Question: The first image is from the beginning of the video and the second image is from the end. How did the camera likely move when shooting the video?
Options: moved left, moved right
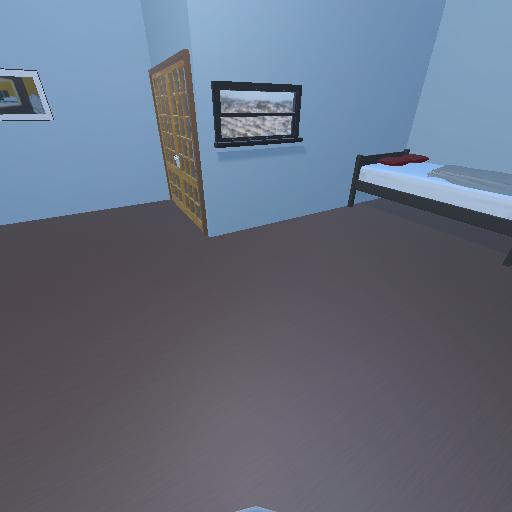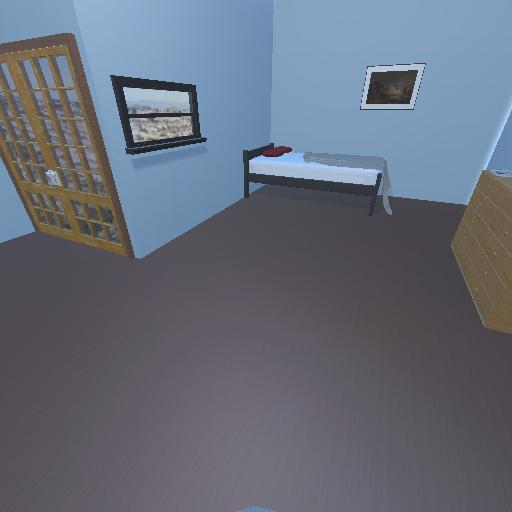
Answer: moved left